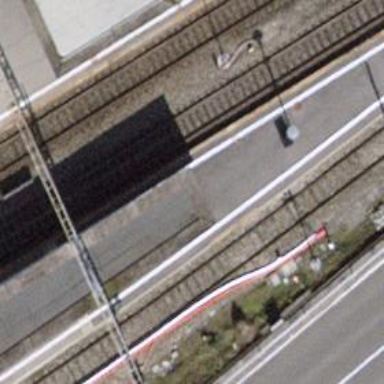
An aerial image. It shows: Tunnel footway.